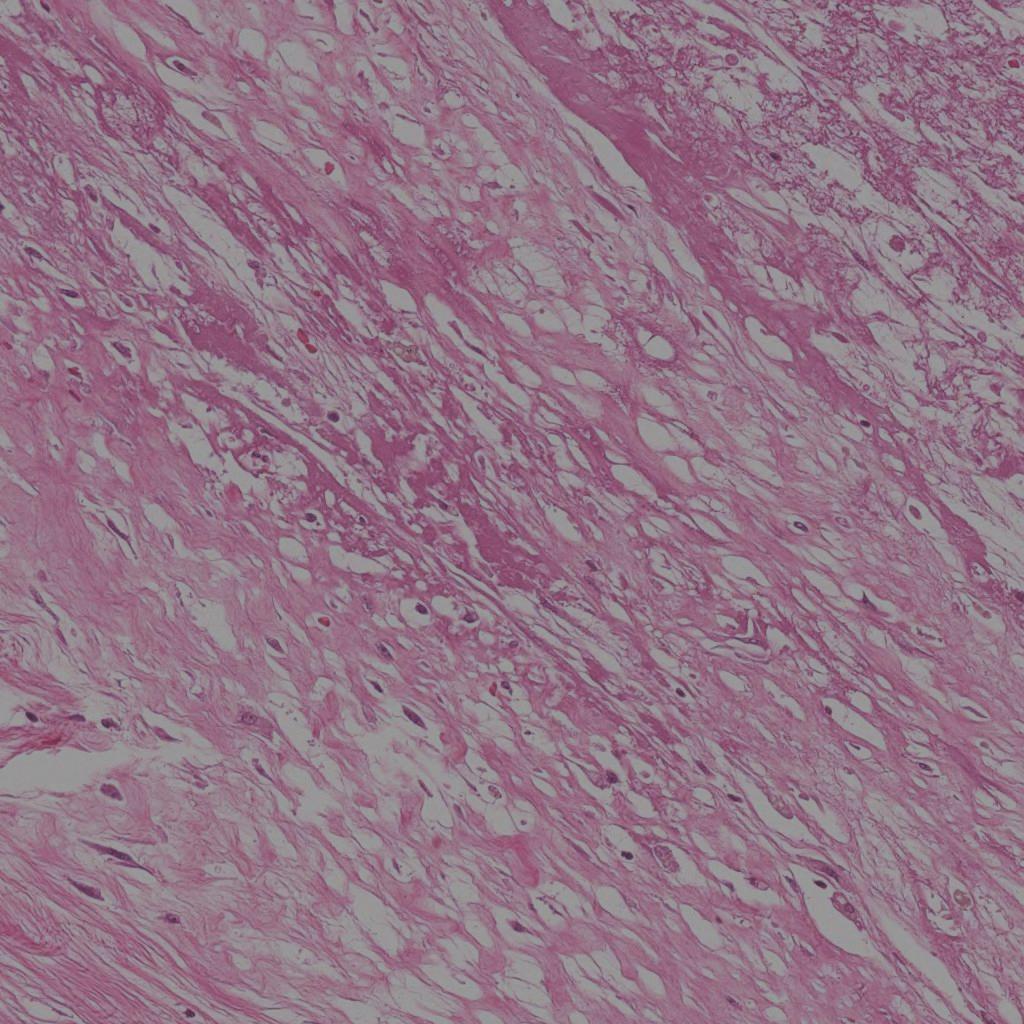
Label: Non-Viable-Tumor